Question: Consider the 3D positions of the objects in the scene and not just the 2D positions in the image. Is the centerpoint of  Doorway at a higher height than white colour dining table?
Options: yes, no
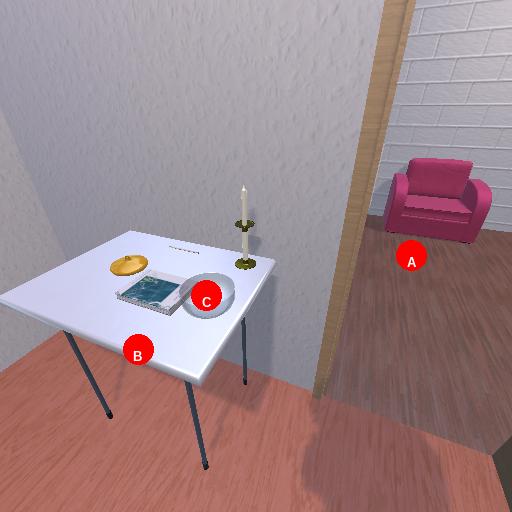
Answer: yes